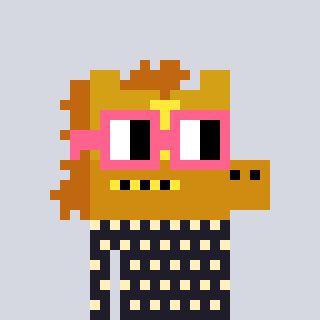
a pixel art character with square pink glasses, a yellow horse-shaped head and a grayscale-colored body on a cool background